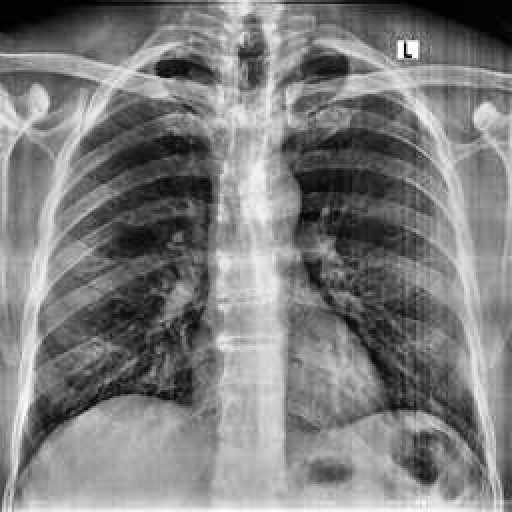
Finding: NORMAL